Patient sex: F
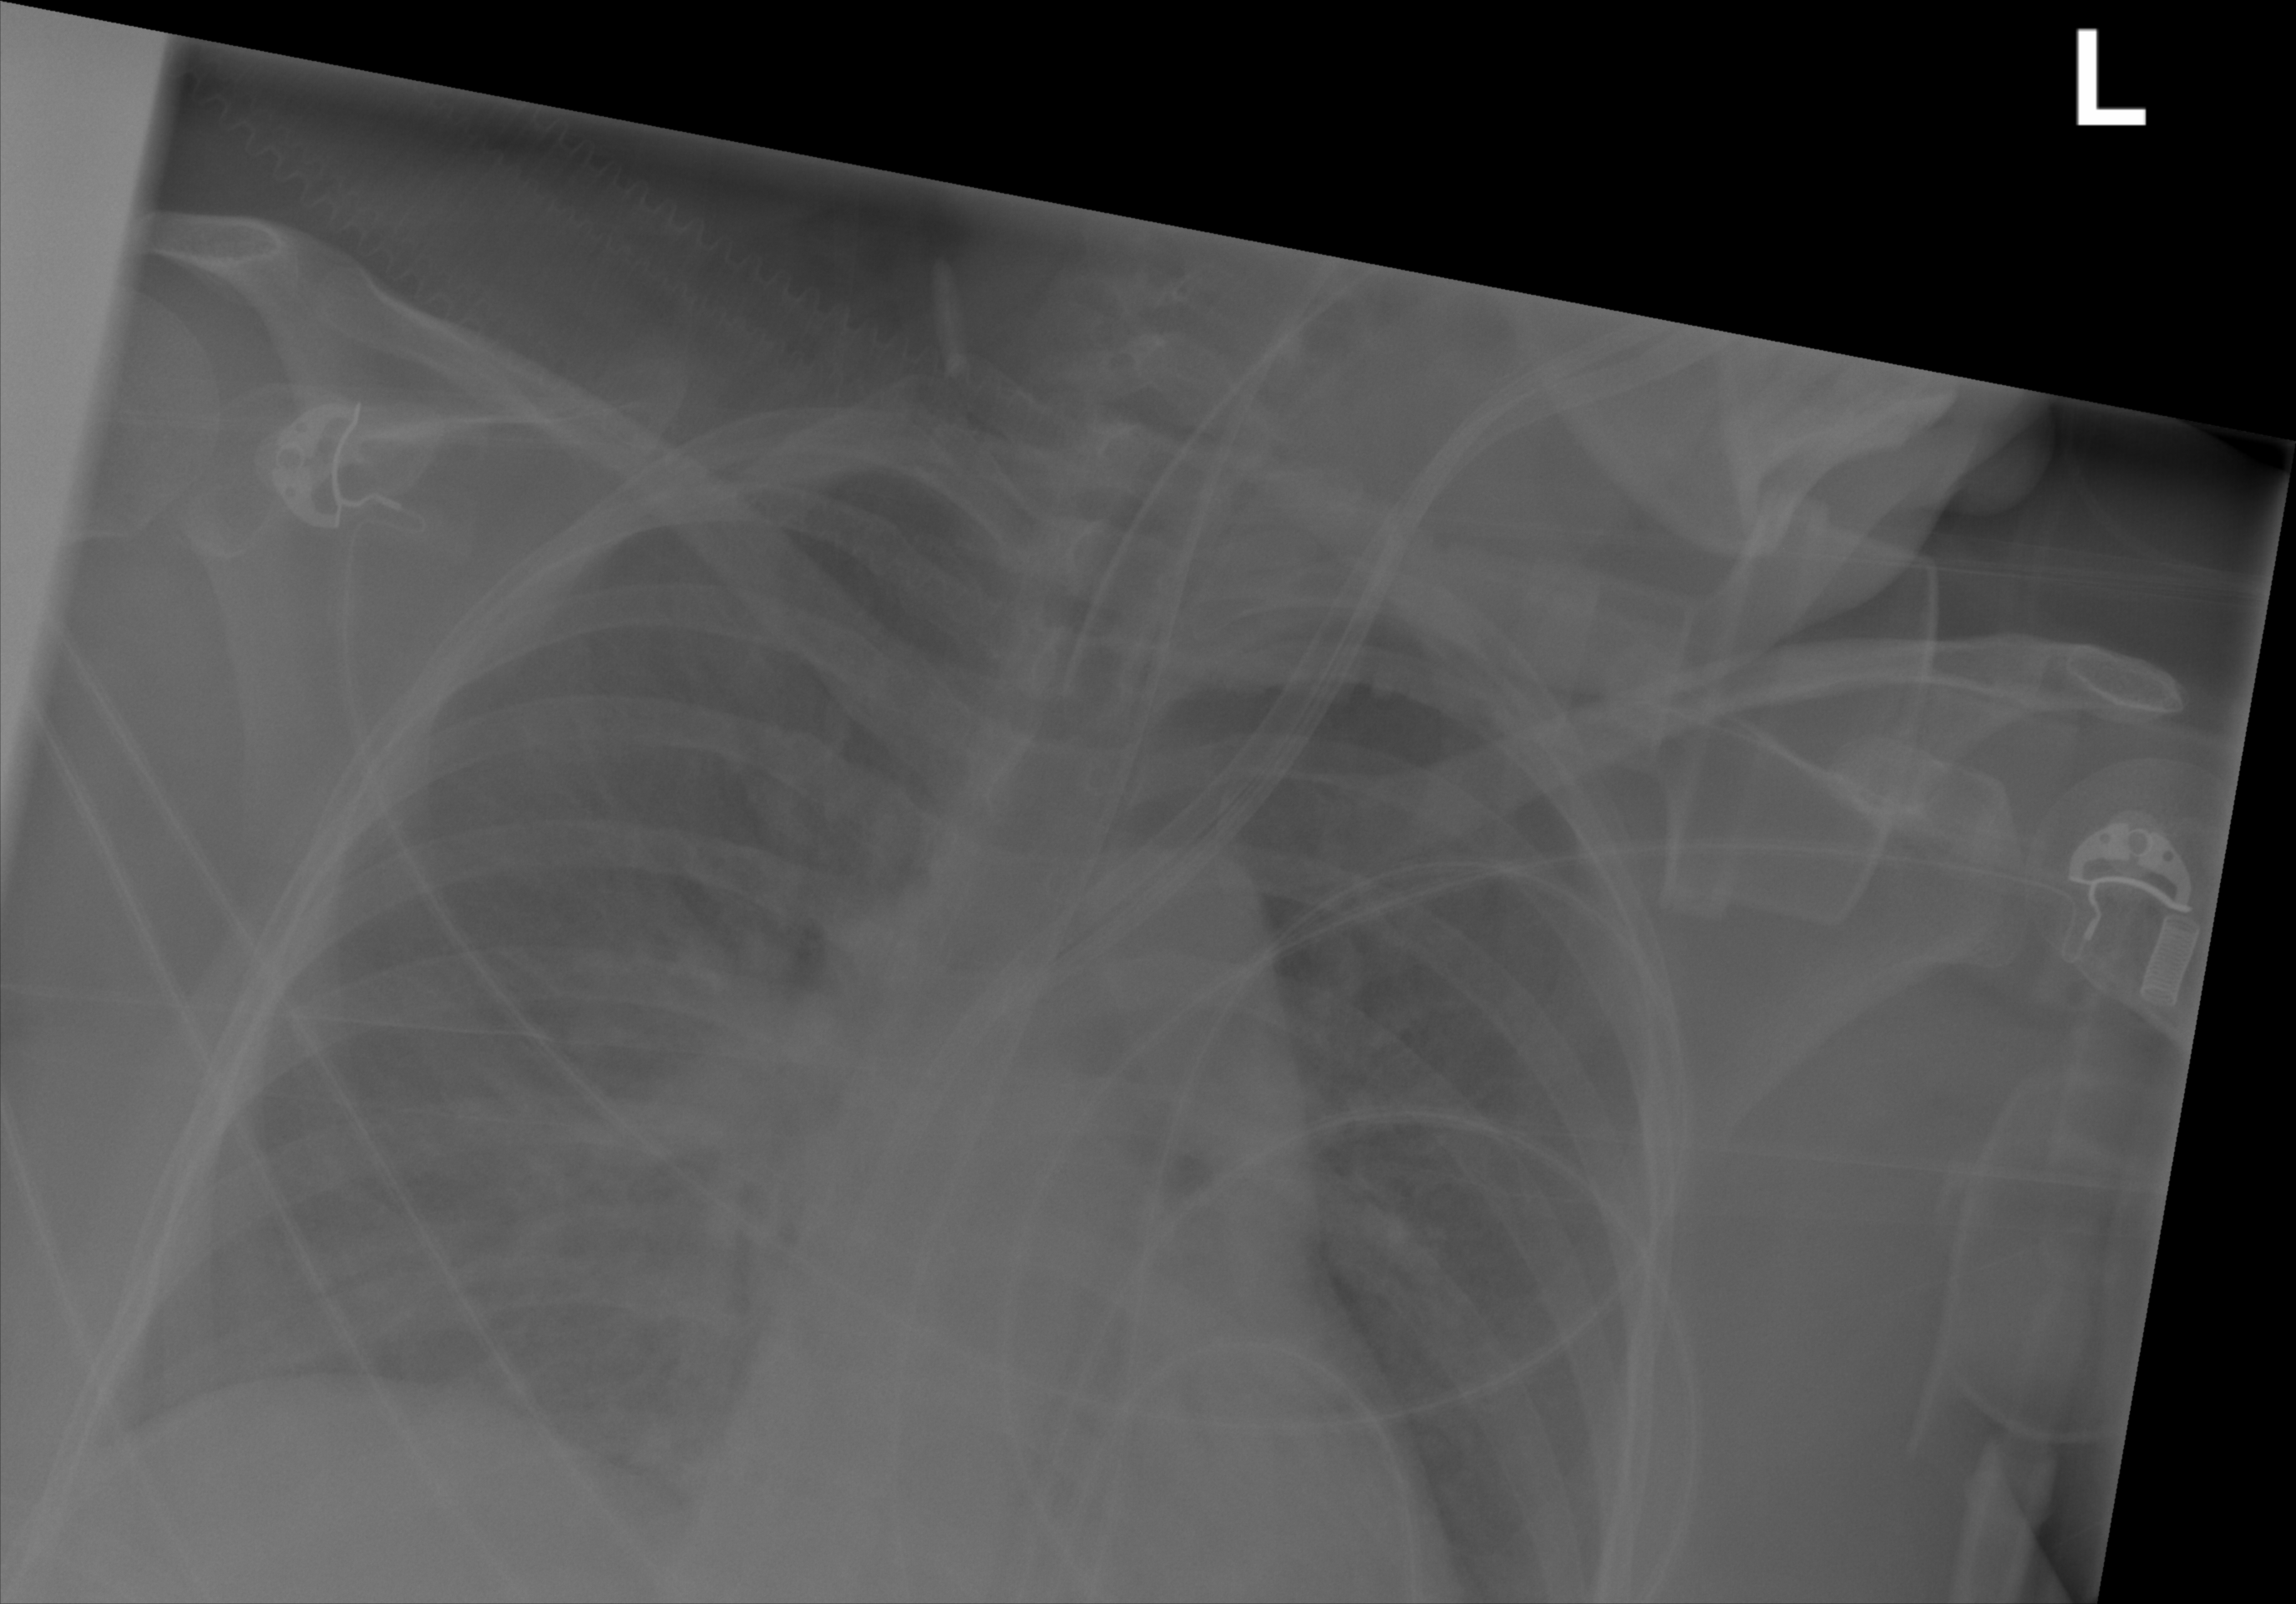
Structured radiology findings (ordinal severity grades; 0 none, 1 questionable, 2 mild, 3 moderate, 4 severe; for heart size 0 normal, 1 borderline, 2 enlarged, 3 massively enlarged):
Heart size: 0
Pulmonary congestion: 2
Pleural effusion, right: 0
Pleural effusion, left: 2
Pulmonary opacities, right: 3
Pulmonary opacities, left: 2
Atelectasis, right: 2
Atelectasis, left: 2